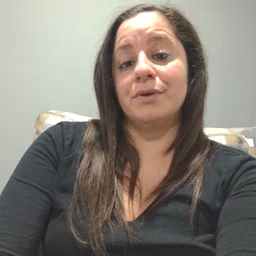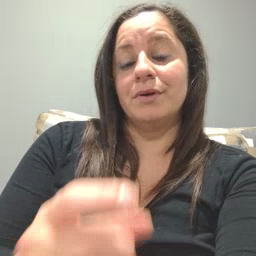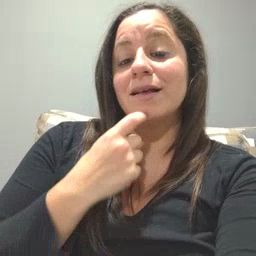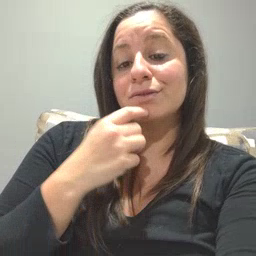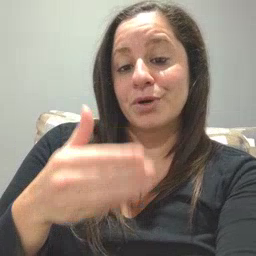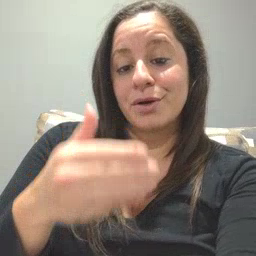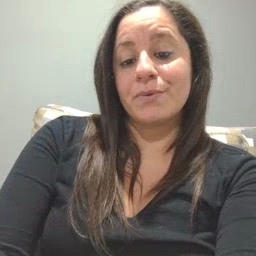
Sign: glasswindow